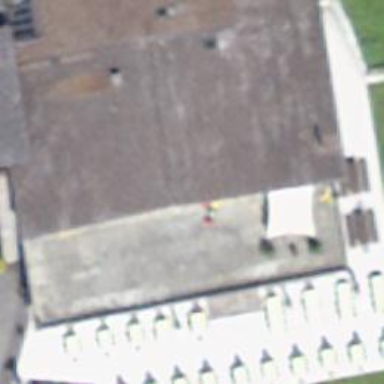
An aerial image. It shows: Restaurant.